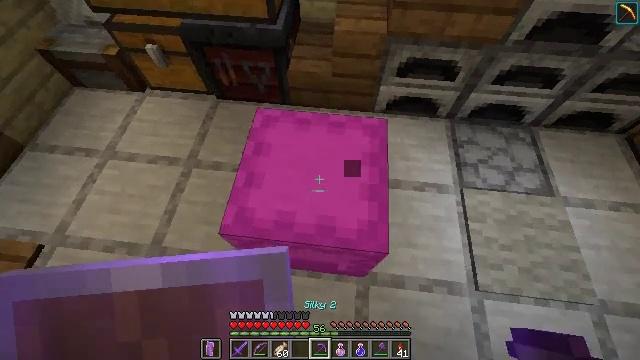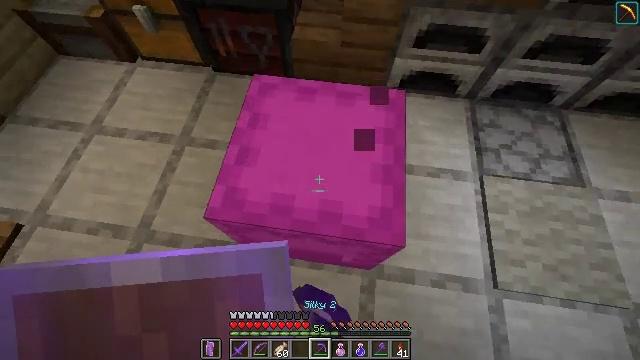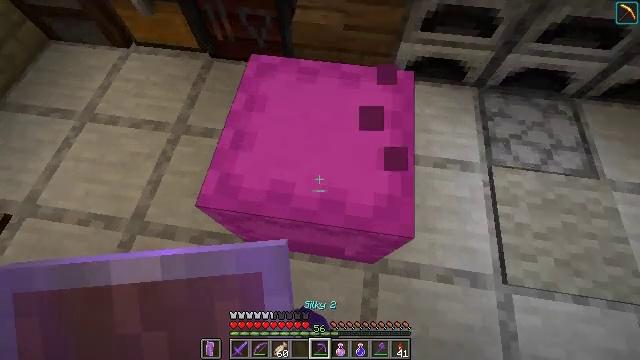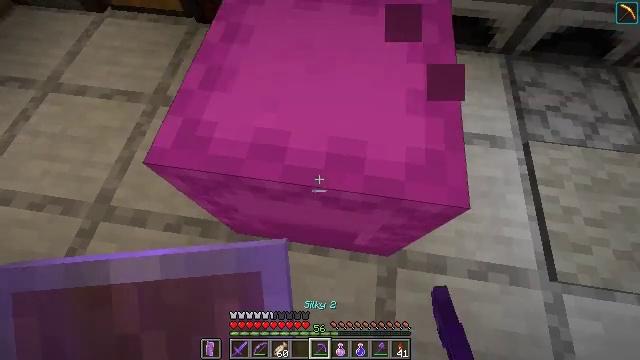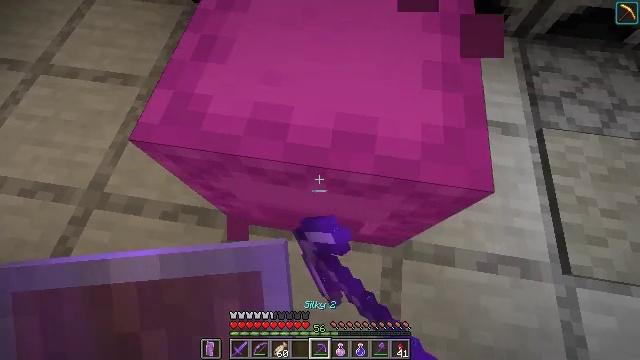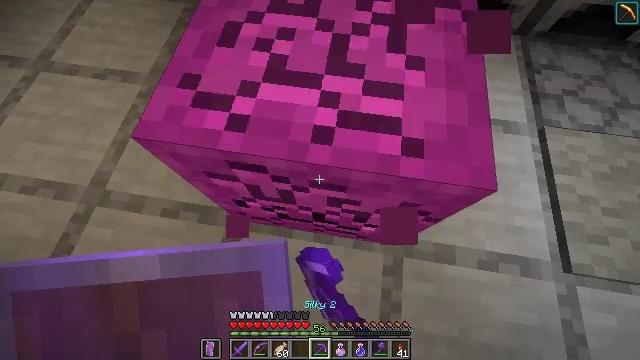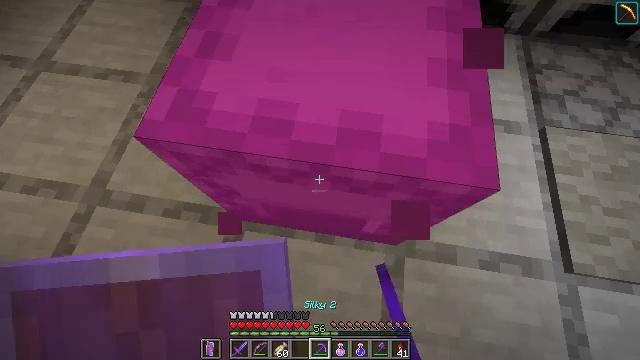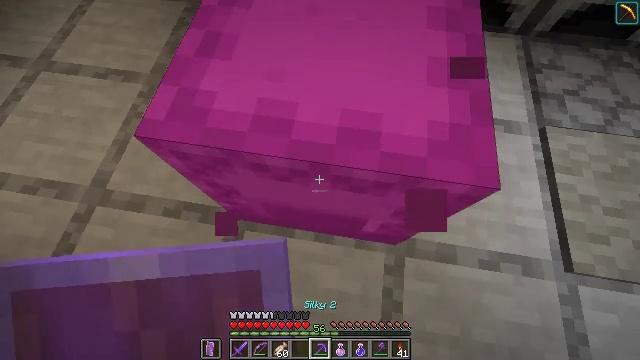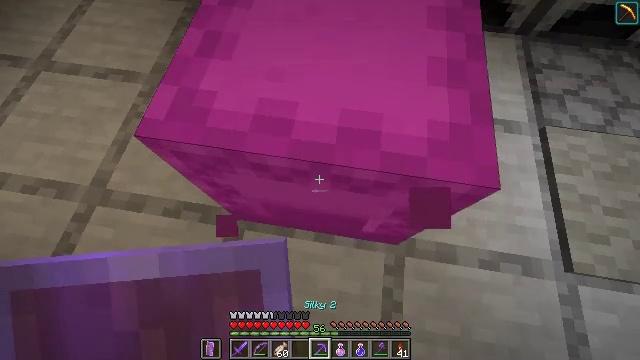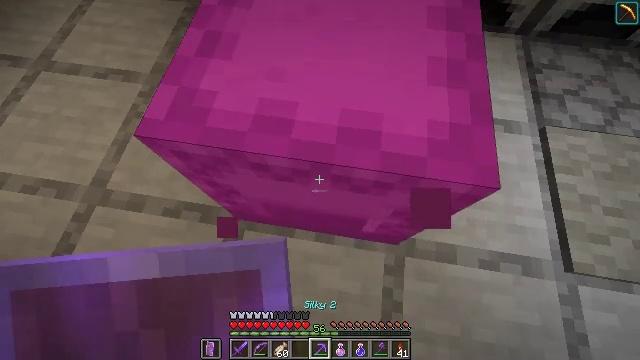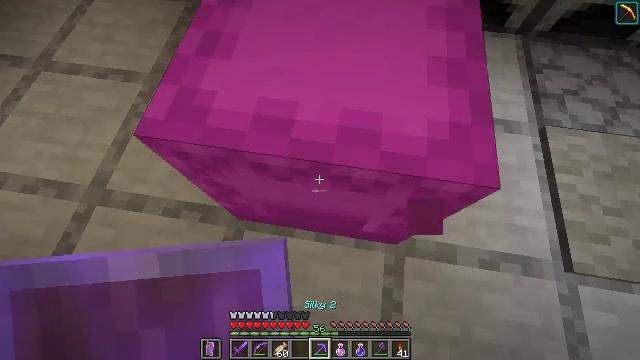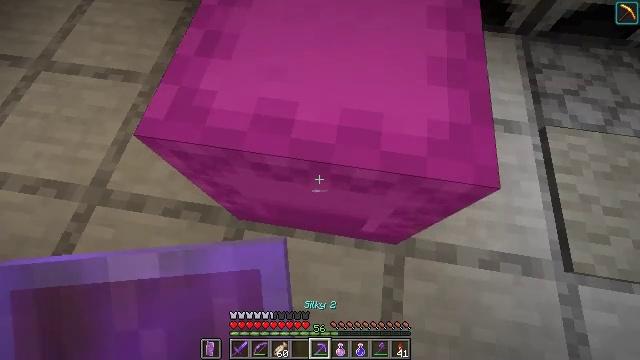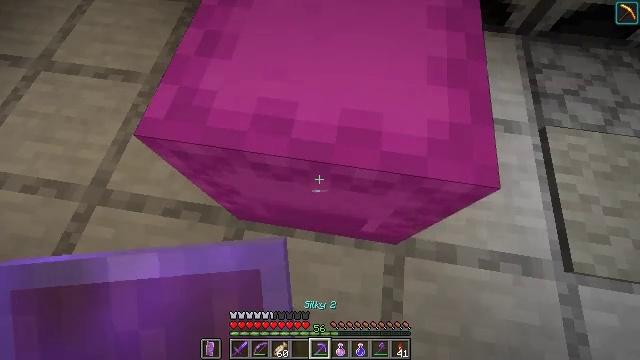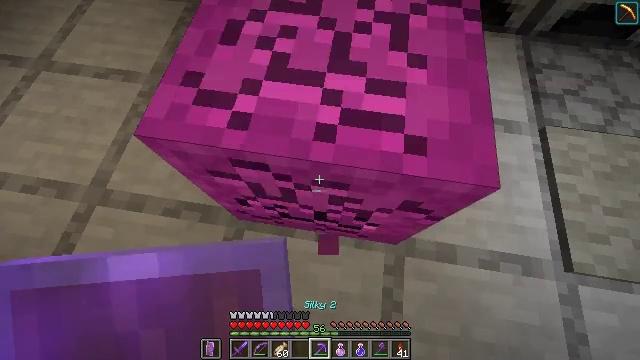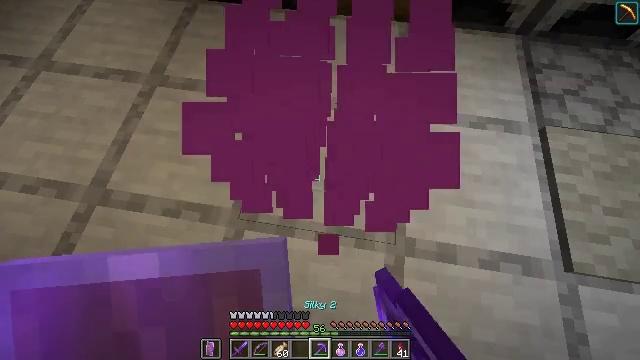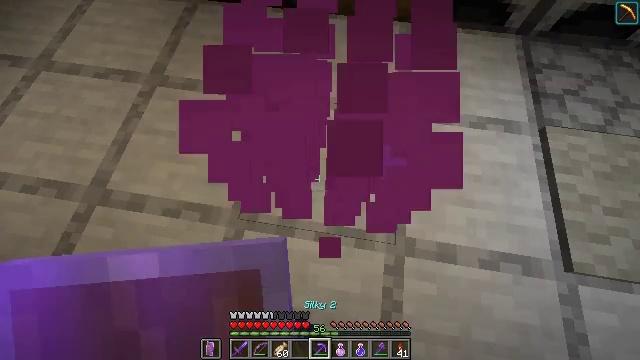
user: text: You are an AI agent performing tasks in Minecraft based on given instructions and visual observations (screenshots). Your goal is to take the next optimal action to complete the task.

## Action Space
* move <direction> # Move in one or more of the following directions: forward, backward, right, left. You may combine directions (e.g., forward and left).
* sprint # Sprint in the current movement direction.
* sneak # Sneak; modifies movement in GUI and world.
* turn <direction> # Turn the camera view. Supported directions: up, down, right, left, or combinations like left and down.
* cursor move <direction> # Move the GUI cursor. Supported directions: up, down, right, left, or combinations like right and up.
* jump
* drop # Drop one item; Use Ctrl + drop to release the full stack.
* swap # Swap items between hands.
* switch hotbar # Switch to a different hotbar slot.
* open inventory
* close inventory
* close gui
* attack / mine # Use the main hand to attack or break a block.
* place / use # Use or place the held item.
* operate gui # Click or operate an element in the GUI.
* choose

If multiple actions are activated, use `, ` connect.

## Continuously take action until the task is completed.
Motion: motion action
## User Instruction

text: Mine the magenta shulker box.
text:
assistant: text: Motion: move forward, turn left and down, attack / mine
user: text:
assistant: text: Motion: turn down, attack / mine
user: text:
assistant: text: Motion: attack / mine
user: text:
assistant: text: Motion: turn down, attack / mine
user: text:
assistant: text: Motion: attack / mine
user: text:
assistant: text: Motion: no_op
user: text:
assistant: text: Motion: no_op
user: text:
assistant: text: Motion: no_op
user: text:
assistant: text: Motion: no_op
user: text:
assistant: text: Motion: no_op
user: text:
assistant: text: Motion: no_op
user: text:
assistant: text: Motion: no_op
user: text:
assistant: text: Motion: attack / mine
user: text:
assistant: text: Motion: attack / mine
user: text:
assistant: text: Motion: attack / mine
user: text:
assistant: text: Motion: no_op
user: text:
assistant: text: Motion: no_op
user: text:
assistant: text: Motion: move forward
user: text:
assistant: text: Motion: no_op